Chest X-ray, PA view. Patient: 52 years old, sex M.
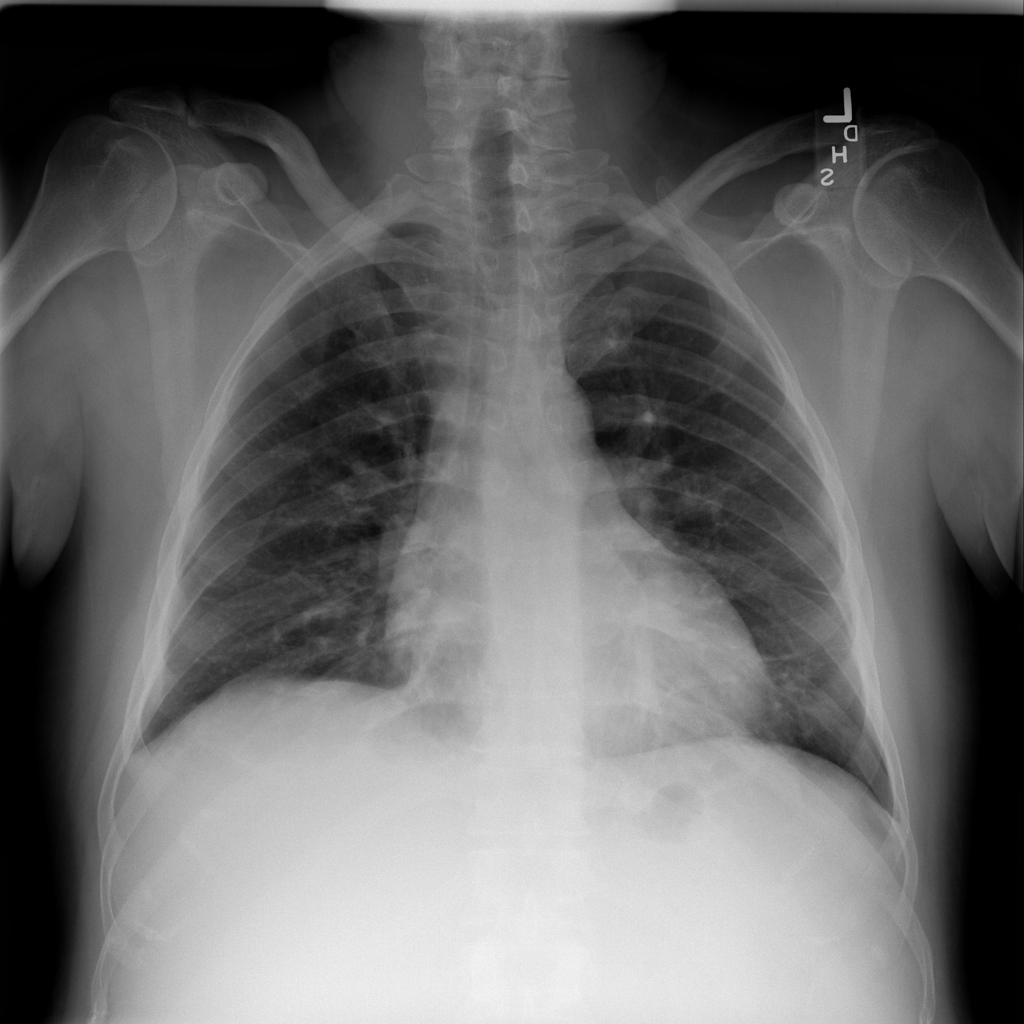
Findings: Infiltration, Pleural_Thickening